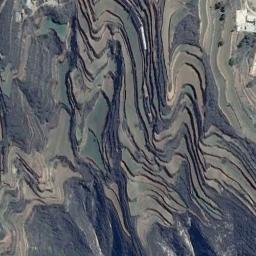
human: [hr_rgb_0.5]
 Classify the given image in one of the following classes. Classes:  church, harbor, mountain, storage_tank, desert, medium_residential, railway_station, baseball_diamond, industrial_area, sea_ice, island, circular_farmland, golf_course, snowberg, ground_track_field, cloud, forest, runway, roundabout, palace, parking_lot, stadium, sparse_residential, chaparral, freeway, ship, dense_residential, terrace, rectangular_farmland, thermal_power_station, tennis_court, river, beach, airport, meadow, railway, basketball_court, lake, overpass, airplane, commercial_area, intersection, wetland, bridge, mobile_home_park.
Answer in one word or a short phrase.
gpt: terrace